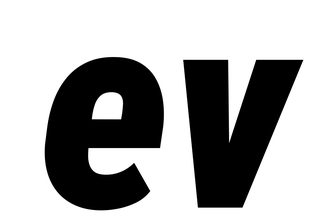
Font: Roboto-Italic_Condensed_Black_Italic